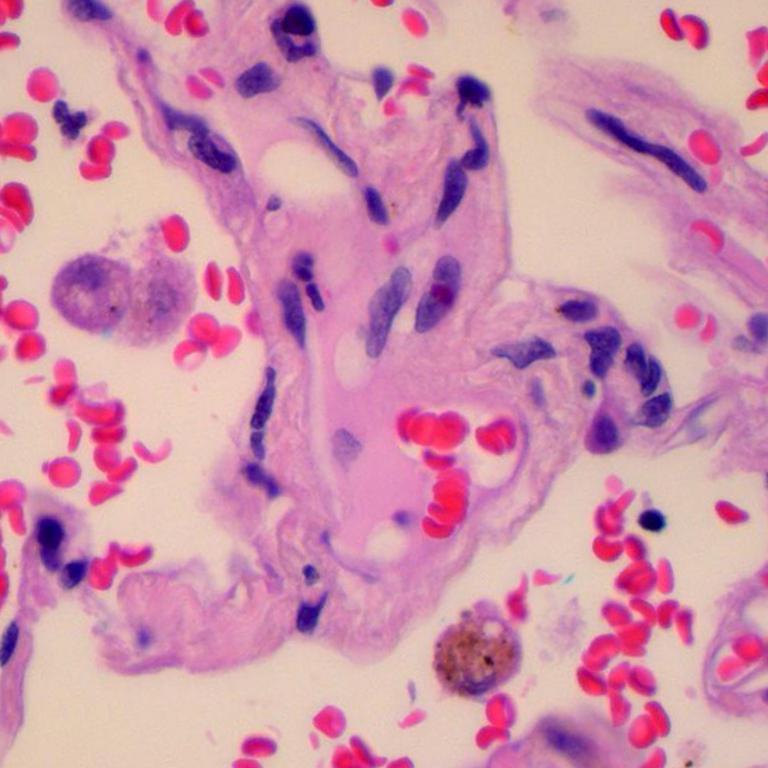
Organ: lung
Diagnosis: benign